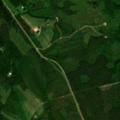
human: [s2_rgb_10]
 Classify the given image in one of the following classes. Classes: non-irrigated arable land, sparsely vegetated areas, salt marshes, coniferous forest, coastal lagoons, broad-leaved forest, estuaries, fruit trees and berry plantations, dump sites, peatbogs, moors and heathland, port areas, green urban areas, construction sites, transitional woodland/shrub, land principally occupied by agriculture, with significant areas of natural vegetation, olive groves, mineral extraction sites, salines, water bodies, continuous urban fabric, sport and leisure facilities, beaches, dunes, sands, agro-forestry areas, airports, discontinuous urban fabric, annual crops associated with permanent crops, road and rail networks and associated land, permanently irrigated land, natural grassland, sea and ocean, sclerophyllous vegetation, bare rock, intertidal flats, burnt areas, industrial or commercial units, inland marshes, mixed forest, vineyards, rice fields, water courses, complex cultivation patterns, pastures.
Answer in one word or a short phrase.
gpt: coniferous forest, mixed forest, transitional woodland/shrub